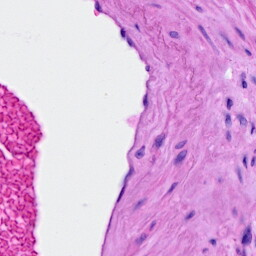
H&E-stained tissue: Ovarian